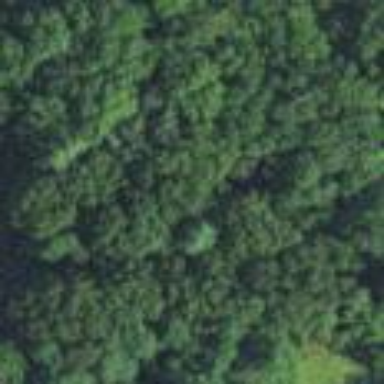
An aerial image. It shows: Mixed leaf woodland.